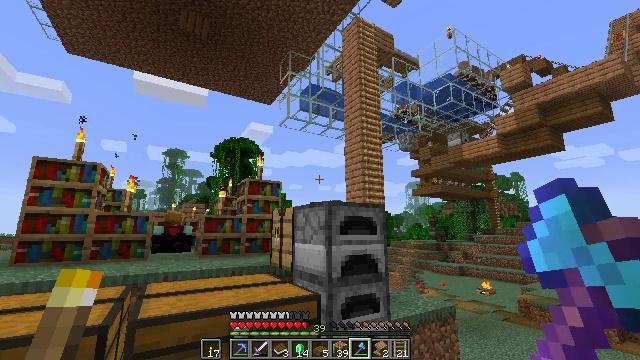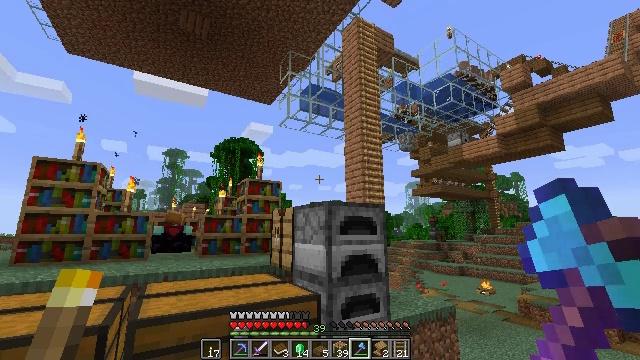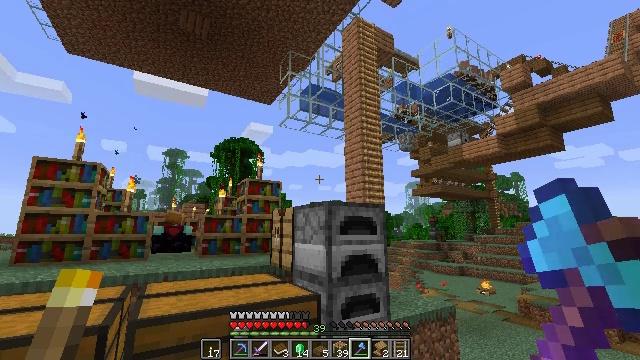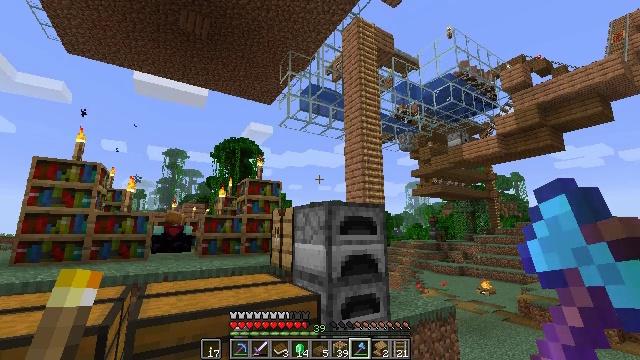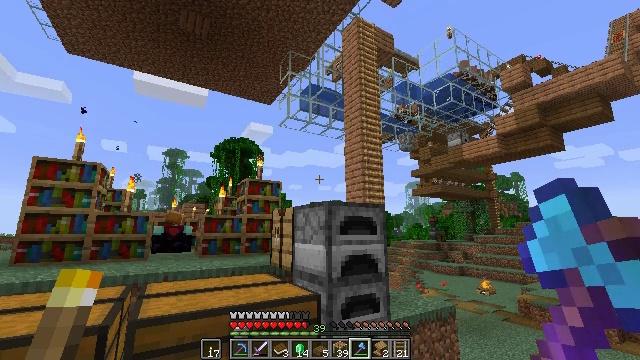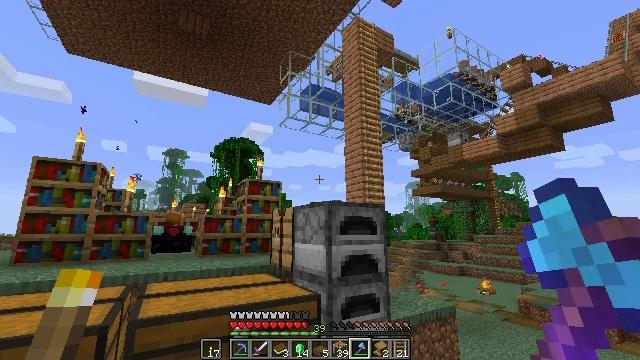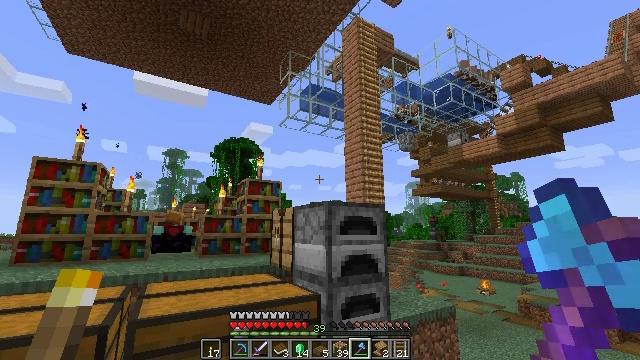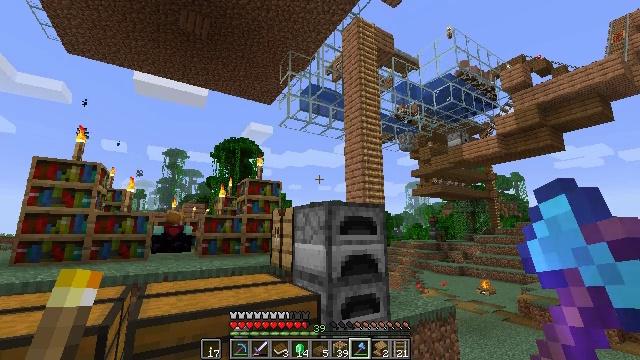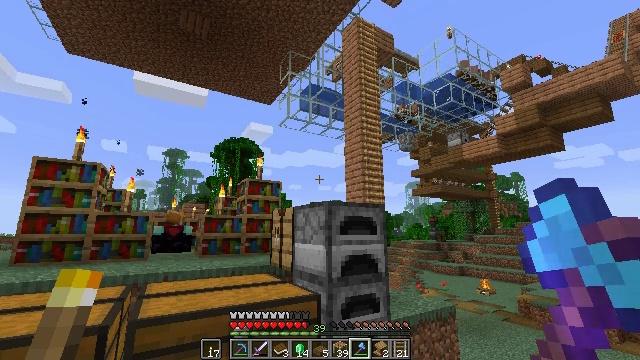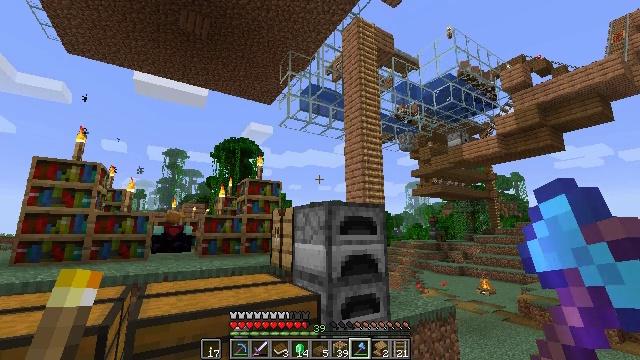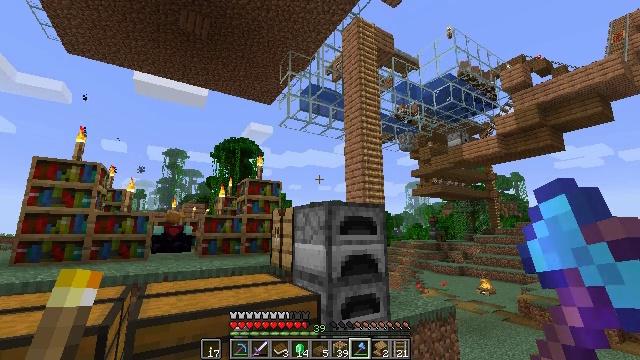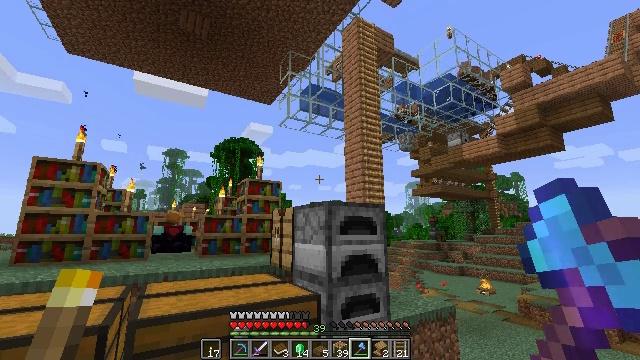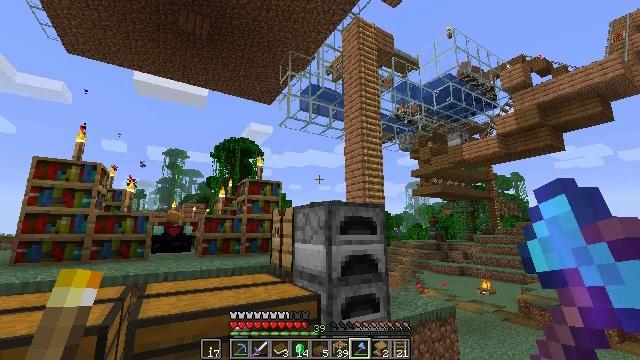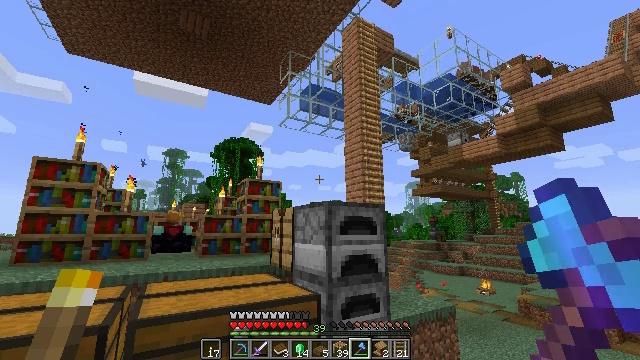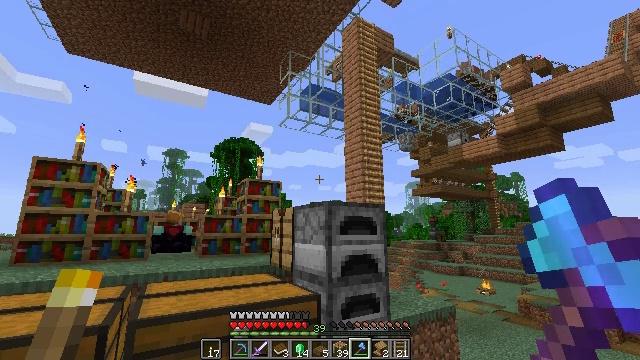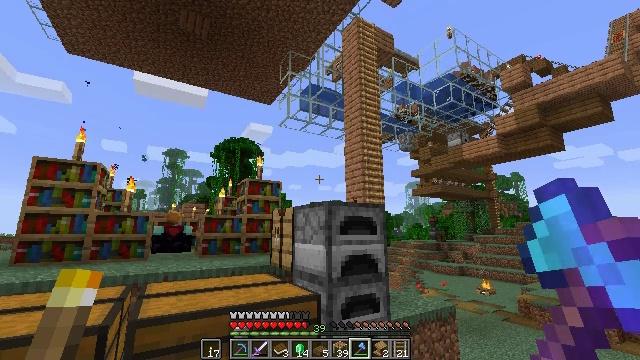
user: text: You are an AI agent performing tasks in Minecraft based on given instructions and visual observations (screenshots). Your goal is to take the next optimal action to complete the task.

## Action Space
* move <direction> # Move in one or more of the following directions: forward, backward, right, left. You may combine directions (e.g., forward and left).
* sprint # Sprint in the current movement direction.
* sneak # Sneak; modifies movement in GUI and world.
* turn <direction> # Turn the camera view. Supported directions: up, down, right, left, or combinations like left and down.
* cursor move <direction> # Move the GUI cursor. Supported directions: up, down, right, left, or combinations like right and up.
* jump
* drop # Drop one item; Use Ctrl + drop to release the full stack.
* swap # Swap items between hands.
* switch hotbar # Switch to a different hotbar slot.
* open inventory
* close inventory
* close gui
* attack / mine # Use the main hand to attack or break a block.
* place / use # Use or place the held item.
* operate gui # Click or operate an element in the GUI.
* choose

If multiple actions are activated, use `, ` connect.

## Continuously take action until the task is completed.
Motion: motion action
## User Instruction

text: Attack the spruce slab to remove it.
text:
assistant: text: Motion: no_op
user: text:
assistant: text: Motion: no_op
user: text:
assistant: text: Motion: no_op
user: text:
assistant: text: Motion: no_op
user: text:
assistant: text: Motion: no_op
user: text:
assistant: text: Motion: no_op
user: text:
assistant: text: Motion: no_op
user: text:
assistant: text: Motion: no_op
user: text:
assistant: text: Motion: no_op
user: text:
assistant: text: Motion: no_op
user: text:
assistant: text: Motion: no_op
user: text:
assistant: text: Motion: no_op
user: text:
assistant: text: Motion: no_op
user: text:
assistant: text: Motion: no_op
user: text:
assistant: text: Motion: no_op
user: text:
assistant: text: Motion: no_op
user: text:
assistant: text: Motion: no_op
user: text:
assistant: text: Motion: no_op
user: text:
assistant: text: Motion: no_op
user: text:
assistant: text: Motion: no_op
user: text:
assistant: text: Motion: no_op
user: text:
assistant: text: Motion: no_op
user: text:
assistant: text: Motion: no_op
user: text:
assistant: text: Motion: no_op
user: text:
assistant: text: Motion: no_op
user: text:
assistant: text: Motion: no_op
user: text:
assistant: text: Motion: no_op
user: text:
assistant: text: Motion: no_op
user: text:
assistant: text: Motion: no_op
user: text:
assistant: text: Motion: no_op